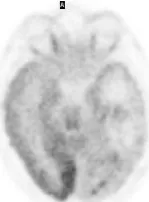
MRI and PET imaging studies. (C-F) FDG PET brain images of patient no. 2.
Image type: radiology (pet)